Brain MRI, t1w sequence, axial 2D slice.
Patient: age 44, sex M, weight 78 kg, height 1.76 m
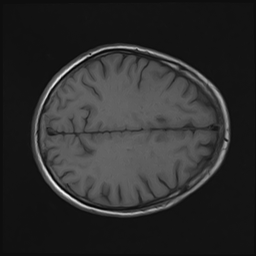